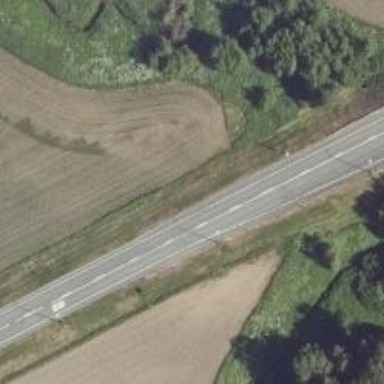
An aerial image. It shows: Asphalt road designated as trunk highway.